Question: In chrome canary, when do a google search, it gives an error in dev tools (with foreign chars) as see in screenshot. tried with latest version, and clearing all browsing data. error still persist. But, other websites works though. I could see the mentioned script originates from 'https://www.google.com/xjs/_/js/k=xjs.s.en_US.LGvq-t0QqlE.O/m=sx,c,sb,cr,elog,jsa,r,hsm,j,p,pcc,csi/am=lKj_TwWDwIxAARMQ1AE/rt=j/d=1/t=zcms/rs=ACT90oG9AUZL1sFIOK4Rk_2i9ay3OrZaNg'
canary: Version 40.0.2212.0 canary (64-bit)
OS: OSX 10.0.5
any malware or a bug?
ps: I tried few titles for this qn, but it all got rejected, based on SO quality warning.

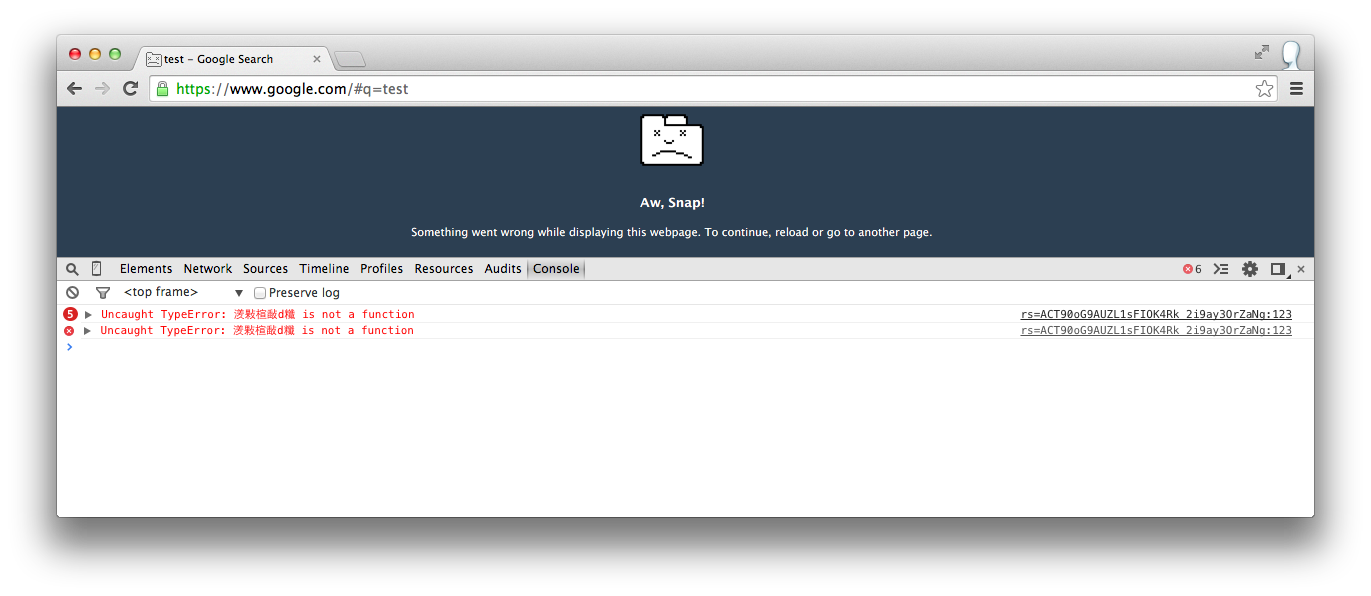
Answer: I was receiving this same error. It was caused by an extension I was running (Postman - REST Client). Navigate to 'chrome://extensions/', disable all extensions and confirm the issue does not exist. Then, enable them one by one to find the issue.